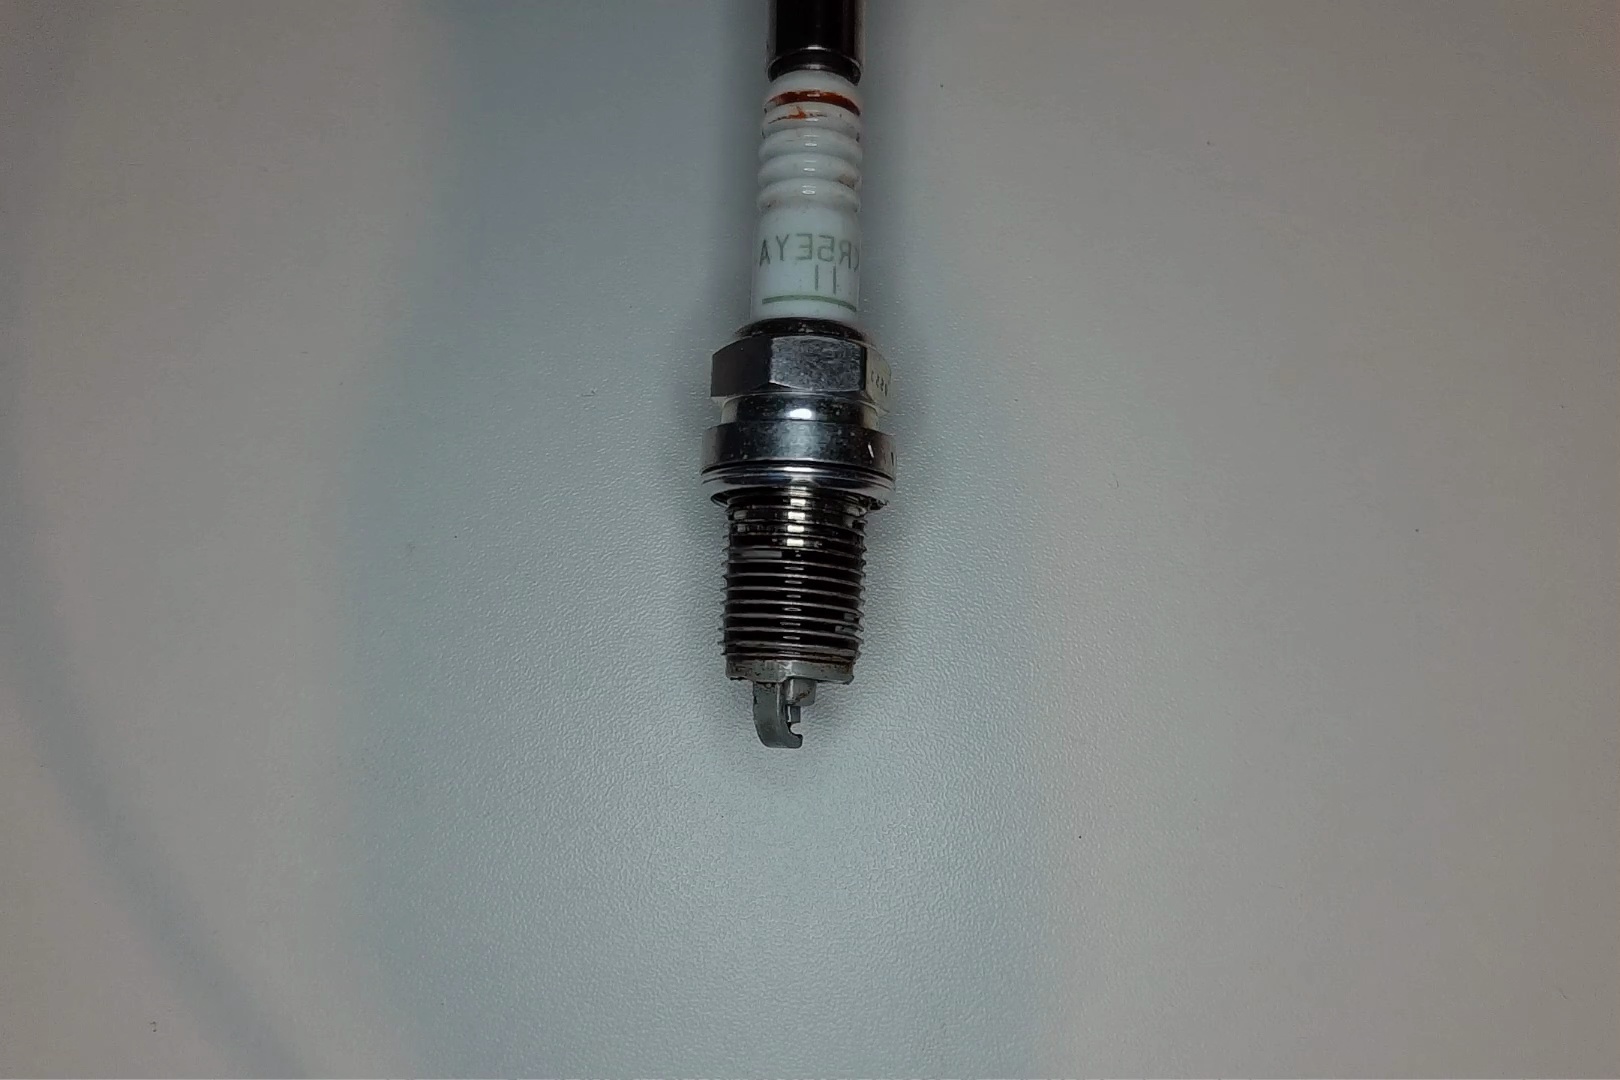
Label: anomaly